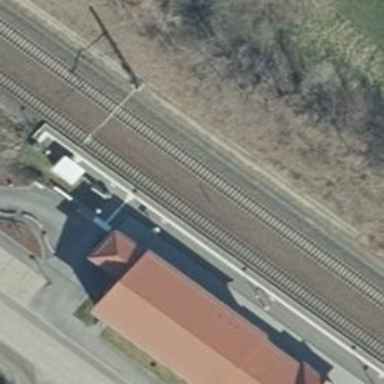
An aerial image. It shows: Railway station that also serves as public transport station.